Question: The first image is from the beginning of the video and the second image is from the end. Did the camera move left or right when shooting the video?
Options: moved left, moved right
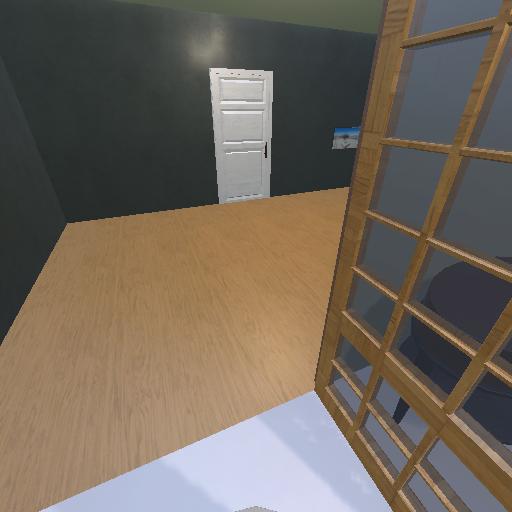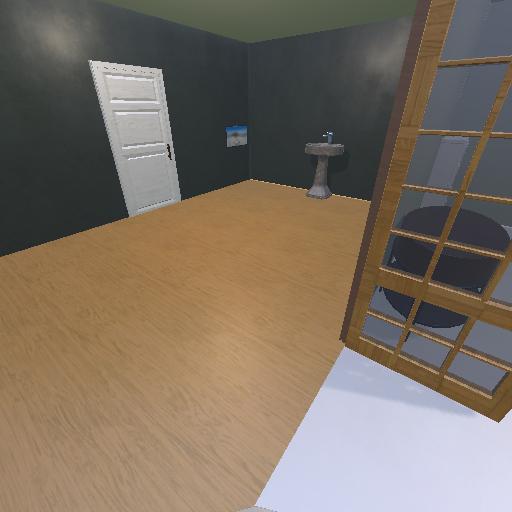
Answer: moved left